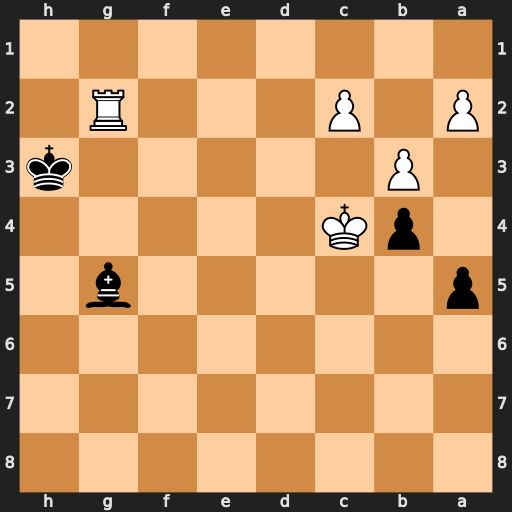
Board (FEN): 8/8/8/p5b1/1pK5/1P5k/P1P3R1/8
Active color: b
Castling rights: -
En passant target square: -
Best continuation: Kxg2 c3 Be7